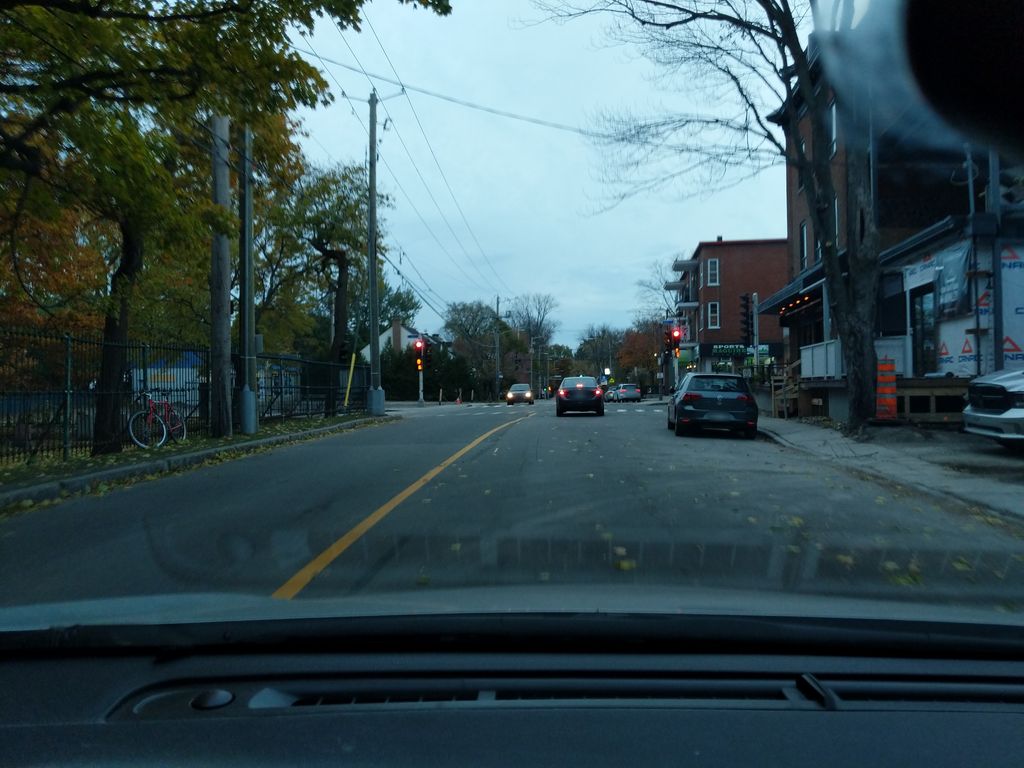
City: quebec_city